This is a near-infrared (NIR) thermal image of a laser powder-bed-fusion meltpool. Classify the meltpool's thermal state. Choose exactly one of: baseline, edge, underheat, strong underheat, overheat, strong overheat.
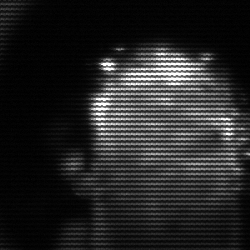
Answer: baseline